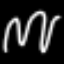
Label: squiggle